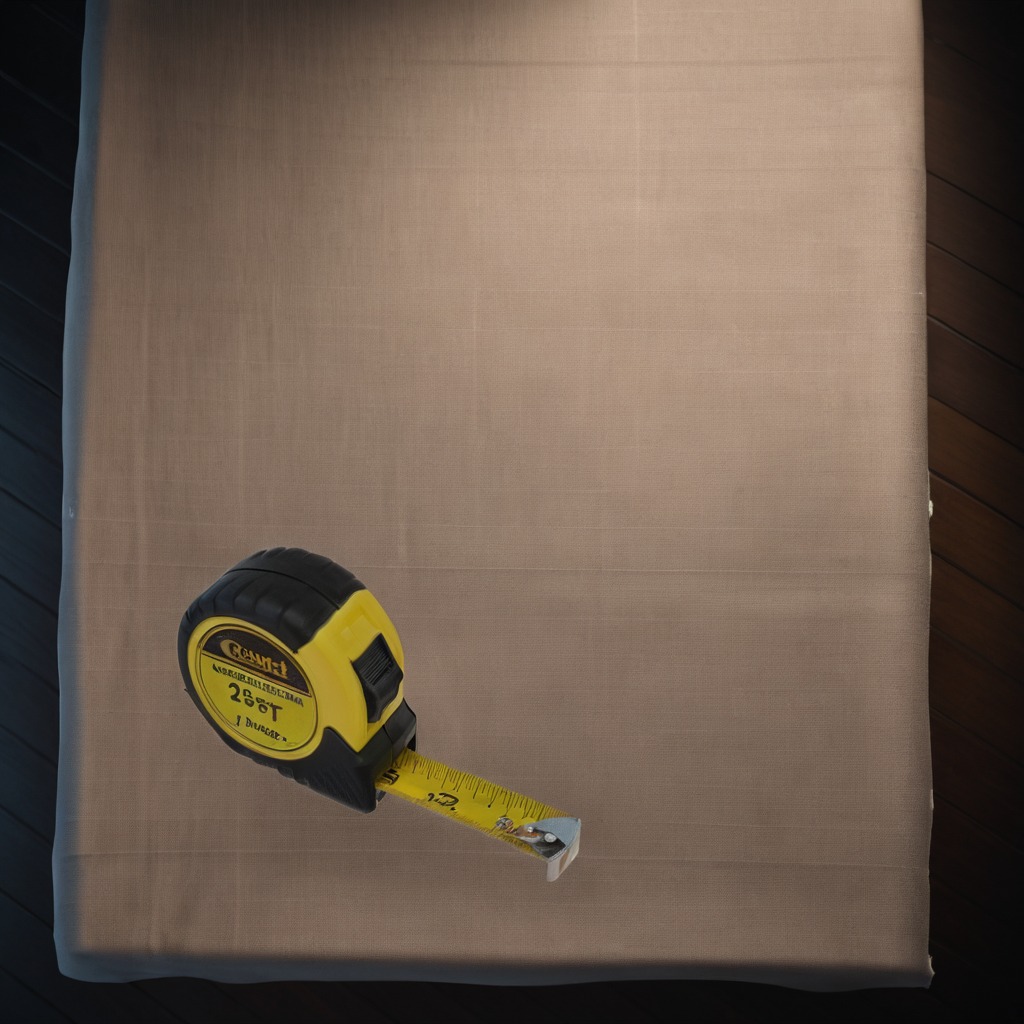
A measuring tape is lying on the wooden table.